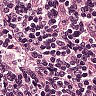
Metastatic tissue present: no